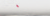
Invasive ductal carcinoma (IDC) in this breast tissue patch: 0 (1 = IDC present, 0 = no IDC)